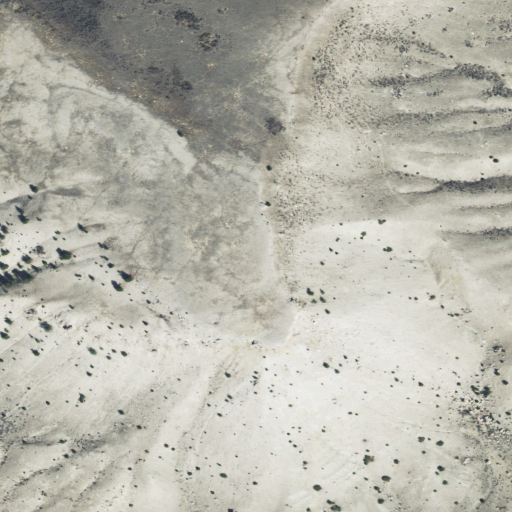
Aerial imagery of mountain in Montana named Table Mountain containing grassland and shrub